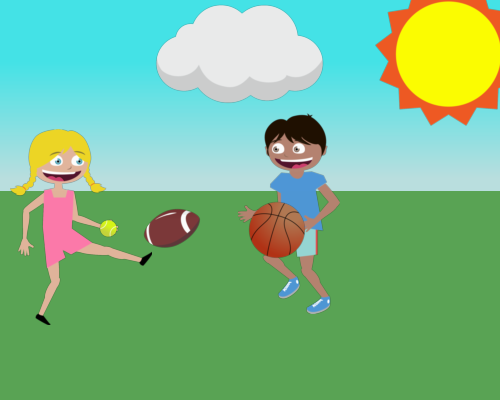
A cheerful girl kicks a football; a happy boy runs. The girl holds a tennis ball, creating a playful vibe. A large cloud and bright sun are in the background.